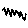
Label: zigzag